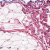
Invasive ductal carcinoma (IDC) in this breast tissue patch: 0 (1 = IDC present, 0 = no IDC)